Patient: sex M, age 42
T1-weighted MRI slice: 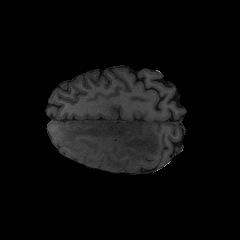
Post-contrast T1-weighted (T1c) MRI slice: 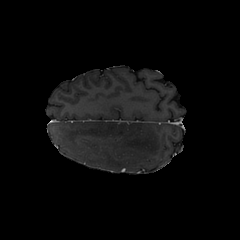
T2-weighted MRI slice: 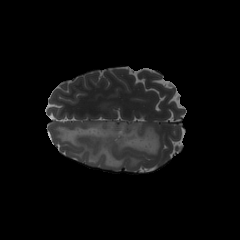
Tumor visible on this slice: yes
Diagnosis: Astrocytoma, IDH-mutant
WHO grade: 3